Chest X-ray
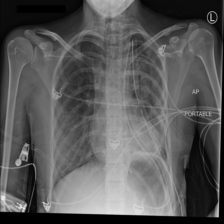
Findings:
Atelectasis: negative
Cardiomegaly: negative
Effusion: negative
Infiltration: negative
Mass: negative
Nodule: negative
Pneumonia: negative
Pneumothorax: positive
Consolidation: negative
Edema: negative
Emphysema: positive
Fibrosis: negative
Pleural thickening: negative
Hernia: negative